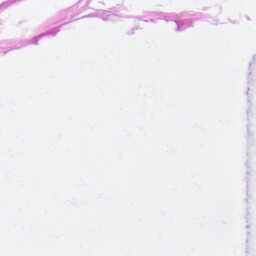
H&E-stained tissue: Heart